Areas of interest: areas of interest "Red Star Flower Market"
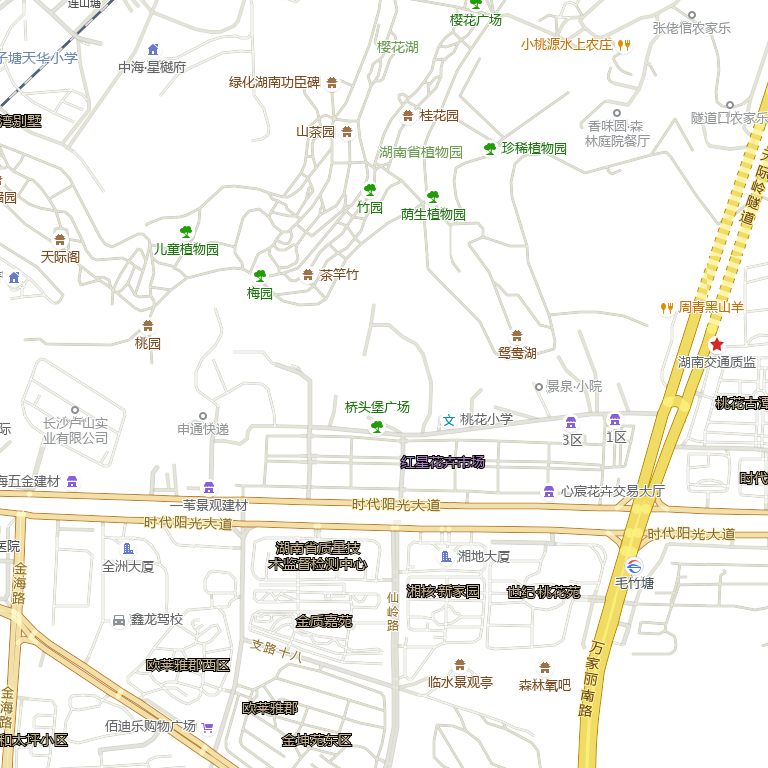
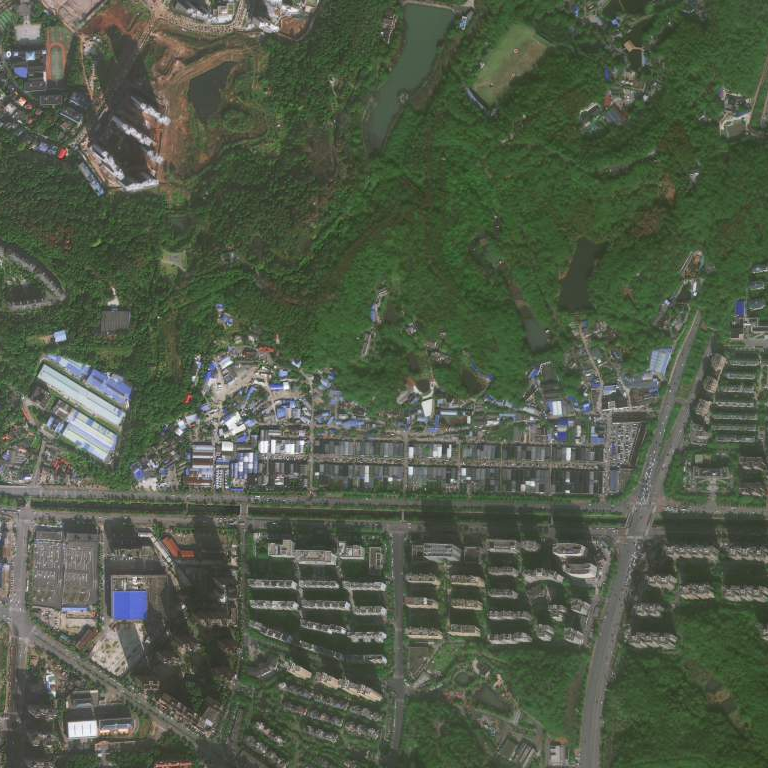